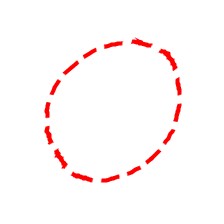
Shape: circle